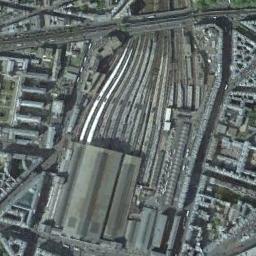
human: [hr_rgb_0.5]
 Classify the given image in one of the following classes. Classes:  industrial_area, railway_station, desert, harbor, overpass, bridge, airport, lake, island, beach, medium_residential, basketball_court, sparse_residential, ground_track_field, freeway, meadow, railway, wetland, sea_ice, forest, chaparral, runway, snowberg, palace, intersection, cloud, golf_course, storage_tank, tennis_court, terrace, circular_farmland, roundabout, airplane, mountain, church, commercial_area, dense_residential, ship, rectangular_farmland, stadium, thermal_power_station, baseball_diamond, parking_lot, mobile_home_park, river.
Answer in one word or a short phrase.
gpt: railway_station